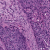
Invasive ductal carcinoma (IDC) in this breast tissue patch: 1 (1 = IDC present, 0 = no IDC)